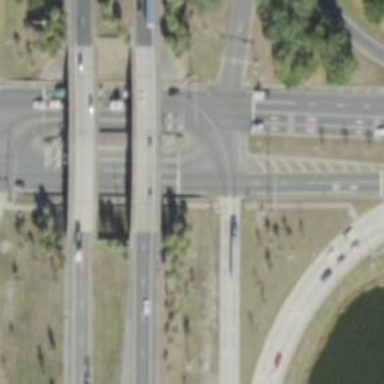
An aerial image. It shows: Diamond junction on motorway link.